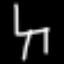
Label: chair